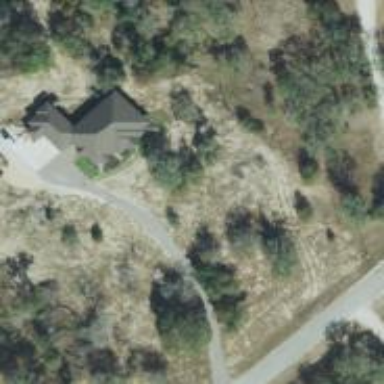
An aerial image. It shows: Driveway.